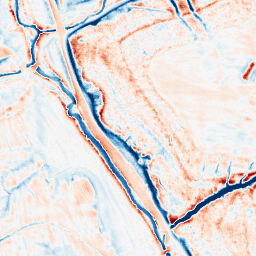
Category: edge_preserving
Decomposition family: anisotropic_diffusion
Decomposition parameters: iterations: 50
kappa: 10
gamma: 0.15
Upsampling method: sinc_hamming
Upsampling parameters: scale: 2
kernel_size: 16
Upsampling scale: 2